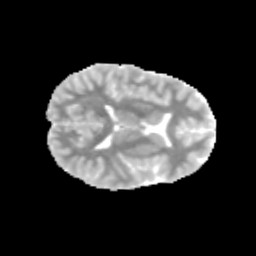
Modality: MD
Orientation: axial
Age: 10
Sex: female
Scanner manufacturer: siemens
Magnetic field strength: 3 T
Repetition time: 3.8 s
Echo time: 0.07 s